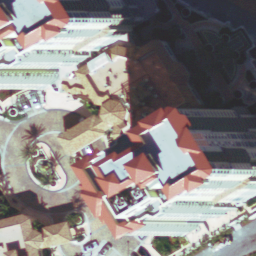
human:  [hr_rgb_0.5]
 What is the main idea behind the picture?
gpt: buildings